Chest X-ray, AP view. Patient: 25 years old, sex M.
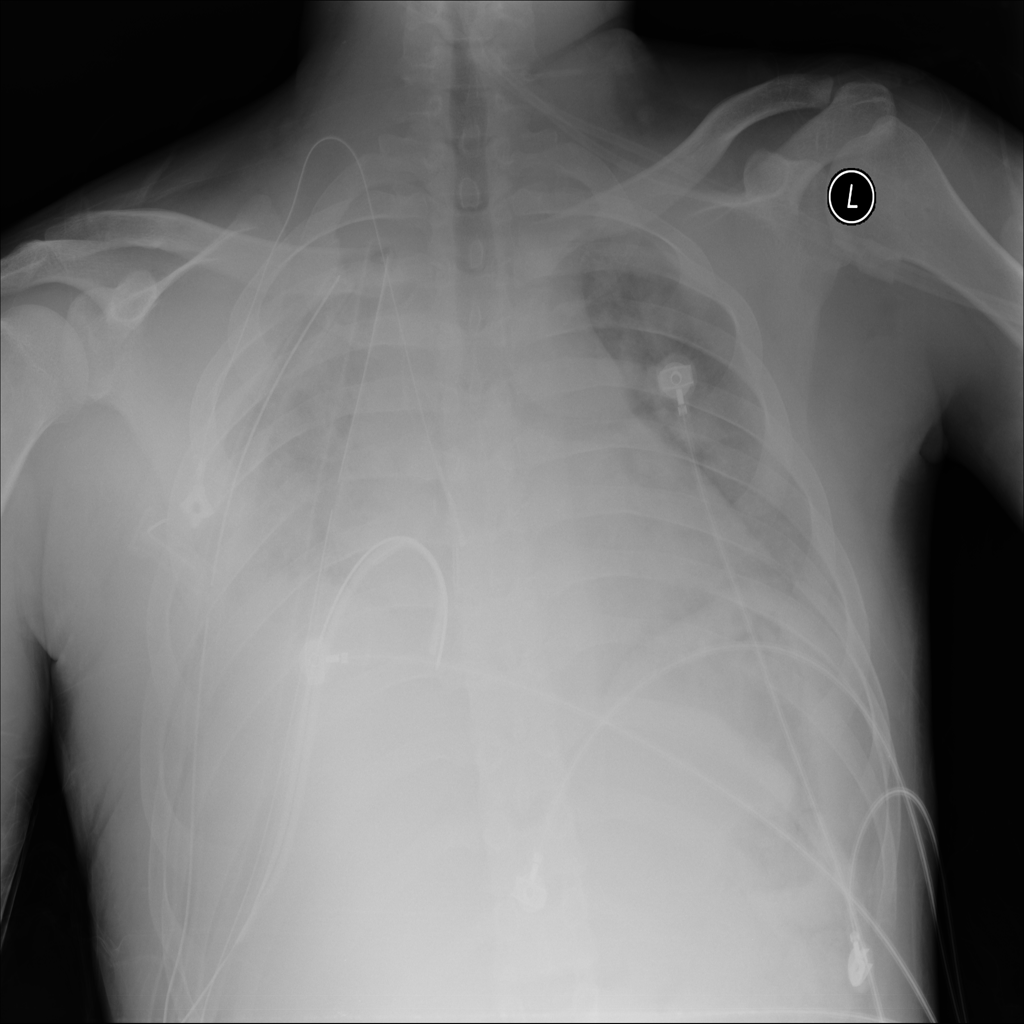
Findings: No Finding